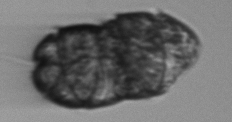
Label: Margalefidinium